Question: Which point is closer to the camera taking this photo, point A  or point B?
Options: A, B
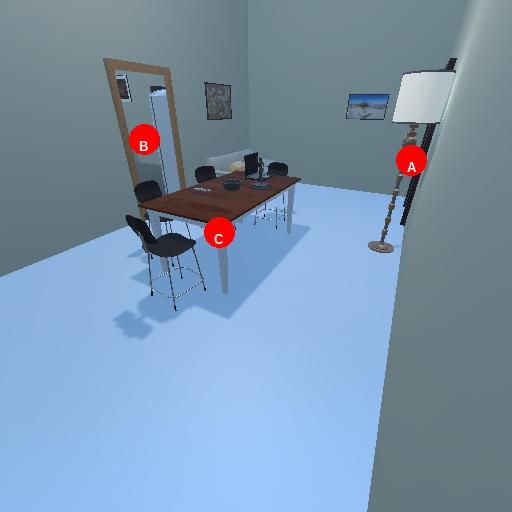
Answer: A